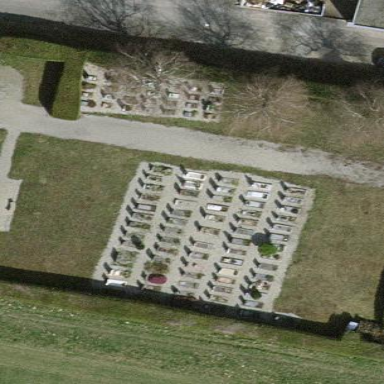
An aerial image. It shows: Cemetery.